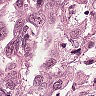
Metastatic tissue present: yes